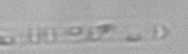
Label: Cerataulina_pelagica